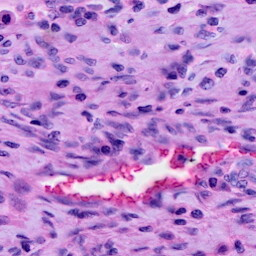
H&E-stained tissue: Cervix